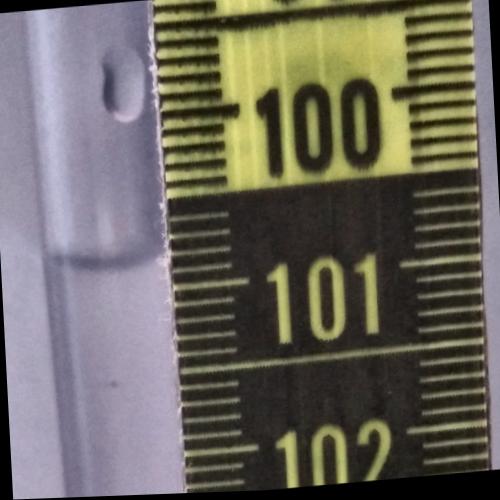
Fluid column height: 100.8 cm